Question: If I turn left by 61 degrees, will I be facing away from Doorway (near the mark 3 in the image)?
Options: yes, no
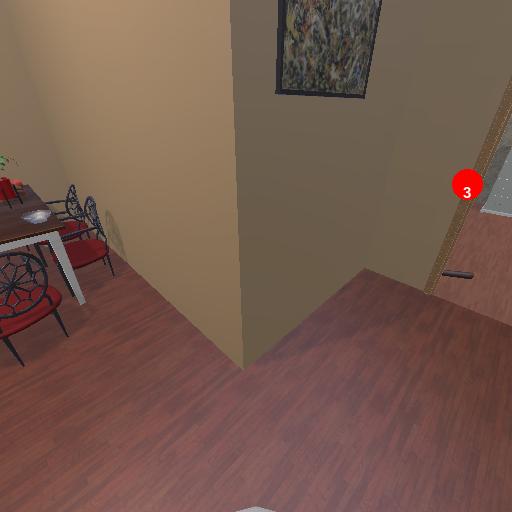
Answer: yes